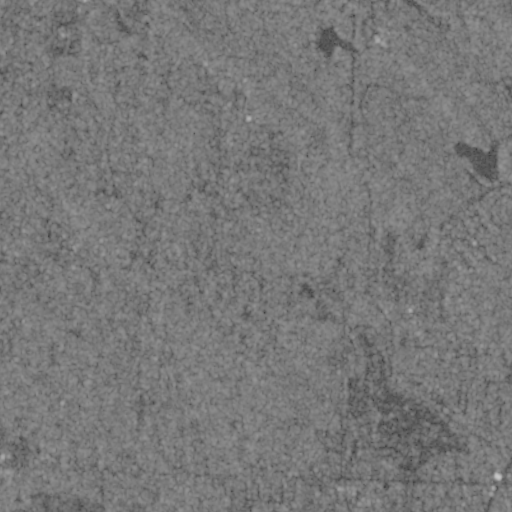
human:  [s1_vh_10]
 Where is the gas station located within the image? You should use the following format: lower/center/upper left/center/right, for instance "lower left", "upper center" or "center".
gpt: The gas station is located in the lower right of the image.
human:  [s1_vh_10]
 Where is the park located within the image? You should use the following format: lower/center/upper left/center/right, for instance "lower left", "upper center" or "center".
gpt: The park is located in the lower right of the image.
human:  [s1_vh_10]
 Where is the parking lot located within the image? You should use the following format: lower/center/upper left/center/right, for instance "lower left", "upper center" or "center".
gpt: The parking lot is located in the lower right of the image.
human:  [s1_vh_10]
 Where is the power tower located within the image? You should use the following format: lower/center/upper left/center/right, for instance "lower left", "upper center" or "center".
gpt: The power tower is located in the right of the image.
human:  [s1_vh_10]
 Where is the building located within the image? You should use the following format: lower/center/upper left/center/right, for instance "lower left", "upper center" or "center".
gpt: The building is located in the lower right of the image.
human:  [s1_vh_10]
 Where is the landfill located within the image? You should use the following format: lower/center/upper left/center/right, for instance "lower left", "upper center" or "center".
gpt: There is no landfill in the image.

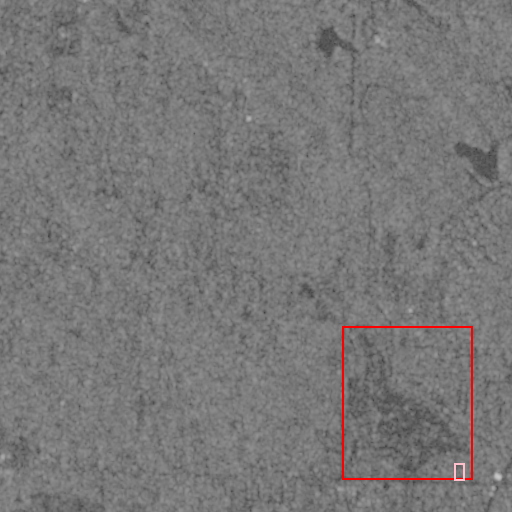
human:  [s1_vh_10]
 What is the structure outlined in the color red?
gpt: The structure outlined in red is a park.
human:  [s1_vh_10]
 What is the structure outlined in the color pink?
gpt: The structure outlined in pink is a parking lot.
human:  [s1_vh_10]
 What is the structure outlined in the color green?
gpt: There is no green outline.